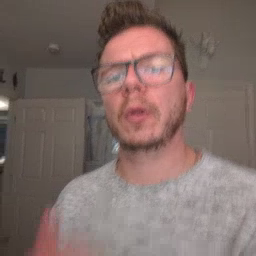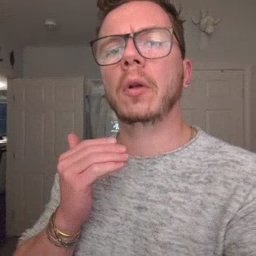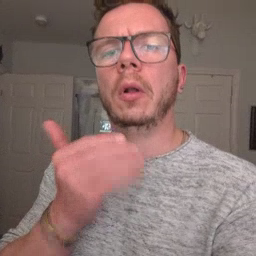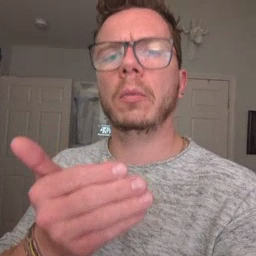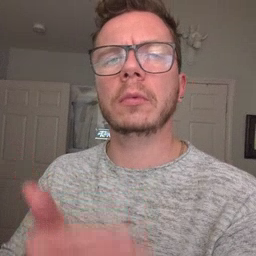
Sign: close